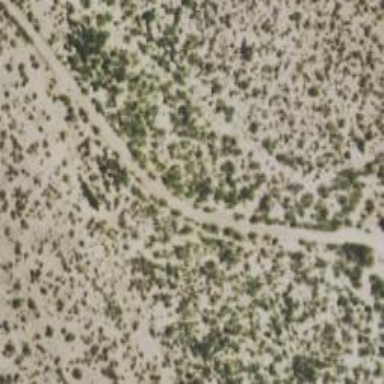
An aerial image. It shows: Unclassified road.